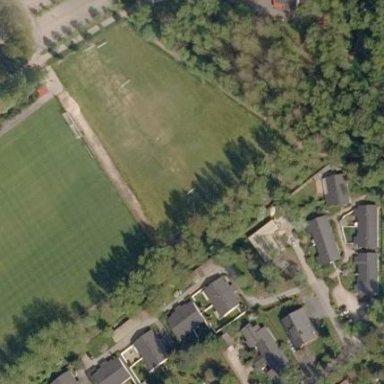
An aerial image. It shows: Grass soccer/football pitch designated for leisure sports activities.